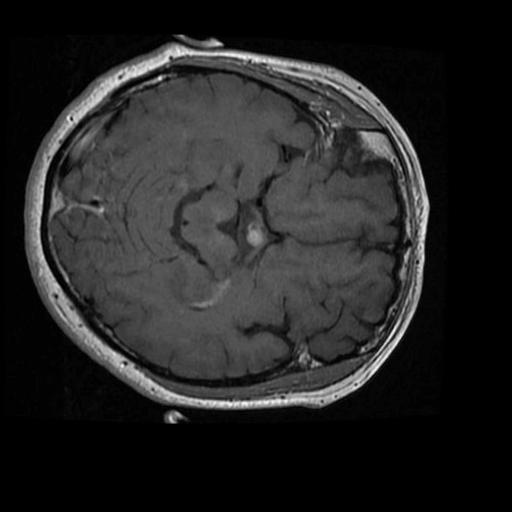
Label: brain_tumor